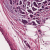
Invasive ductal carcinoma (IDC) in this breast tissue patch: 1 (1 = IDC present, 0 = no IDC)